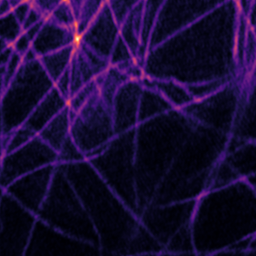
Label: Super-resolution Microtubules image